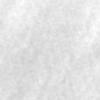
Label: no_change